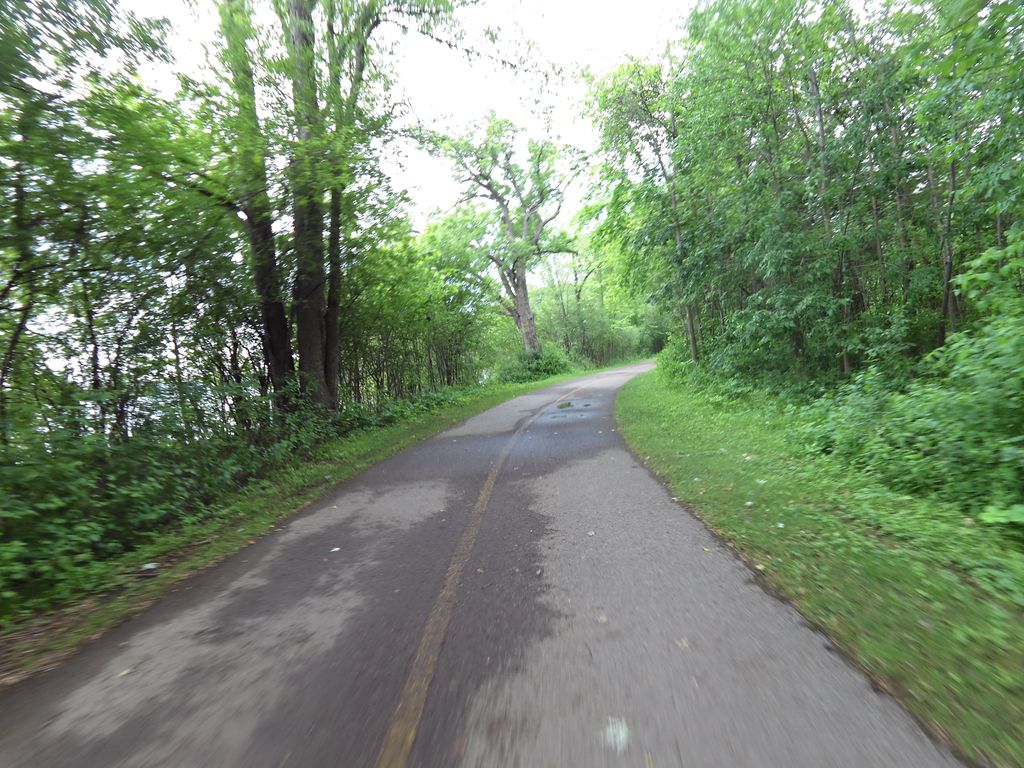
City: ottawa-gatineau